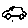
Label: car